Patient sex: M
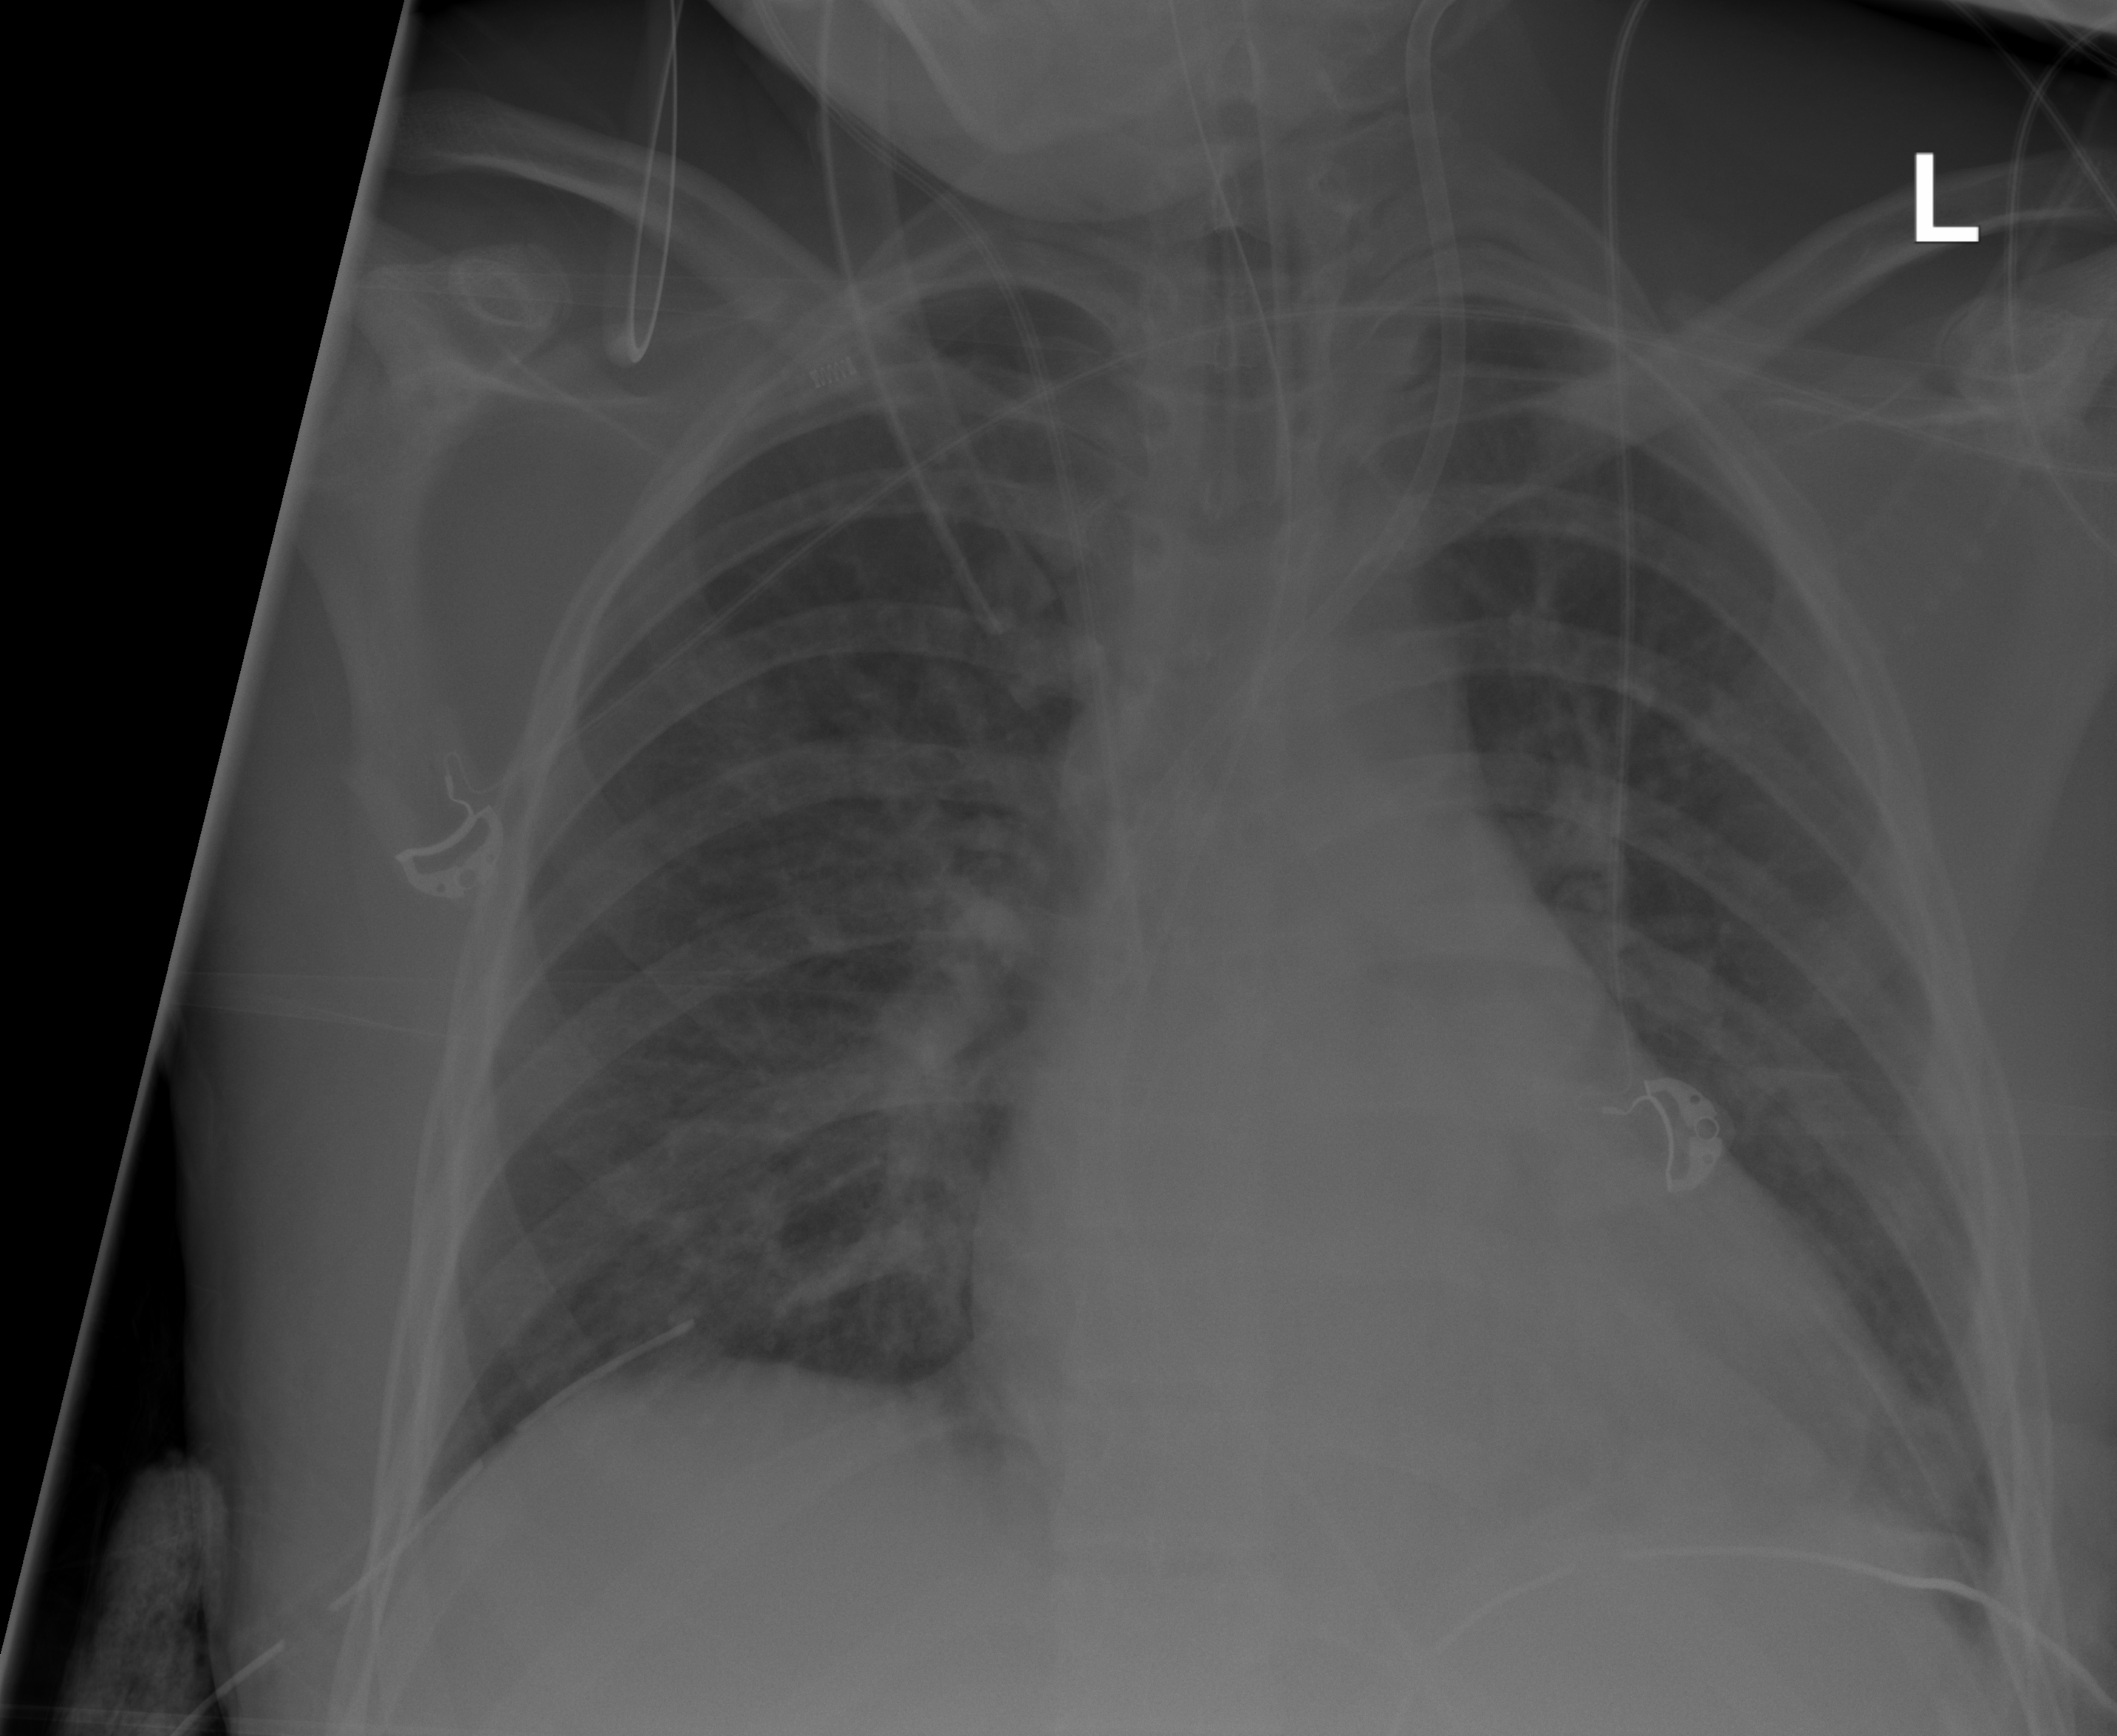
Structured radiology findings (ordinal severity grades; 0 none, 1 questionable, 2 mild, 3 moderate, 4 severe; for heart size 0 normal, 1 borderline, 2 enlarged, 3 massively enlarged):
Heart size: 0
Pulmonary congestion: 2
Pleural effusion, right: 0
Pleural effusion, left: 0
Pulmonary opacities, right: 2
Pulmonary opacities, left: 2
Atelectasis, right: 2
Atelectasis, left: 2